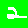
Digit: 2